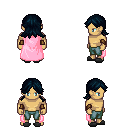
a pixel art fantasy rpg character, male body template, human, tanned skin, pink cape, teal pants, raven loose hair, cloth bracers, gray slippers, four views (front, back, left, right), 2x2 character sprite sheet, small pixel art, hard edges, no anti-aliasing